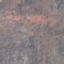
Land use / land cover: HerbaceousVegetation